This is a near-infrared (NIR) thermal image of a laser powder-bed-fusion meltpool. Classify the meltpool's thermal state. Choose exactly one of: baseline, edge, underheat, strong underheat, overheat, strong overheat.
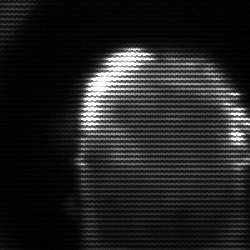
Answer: baseline